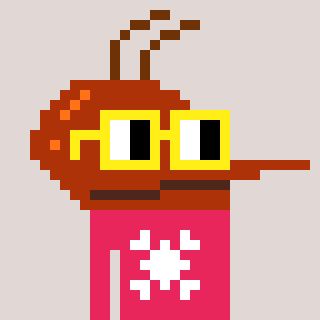
a pixel art character with square yellow glasses, a mosquito-shaped head and a redpinkish-colored body on a warm background